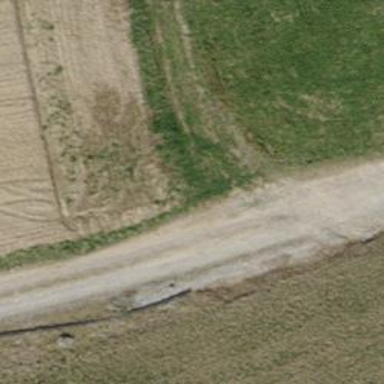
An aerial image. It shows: Track with grade 5 tracktype.